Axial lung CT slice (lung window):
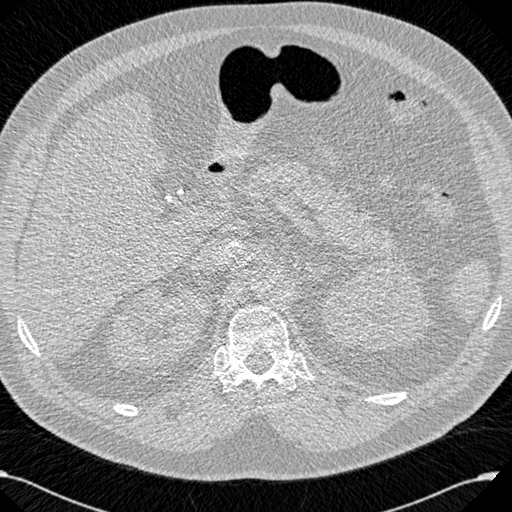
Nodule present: no